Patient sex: M
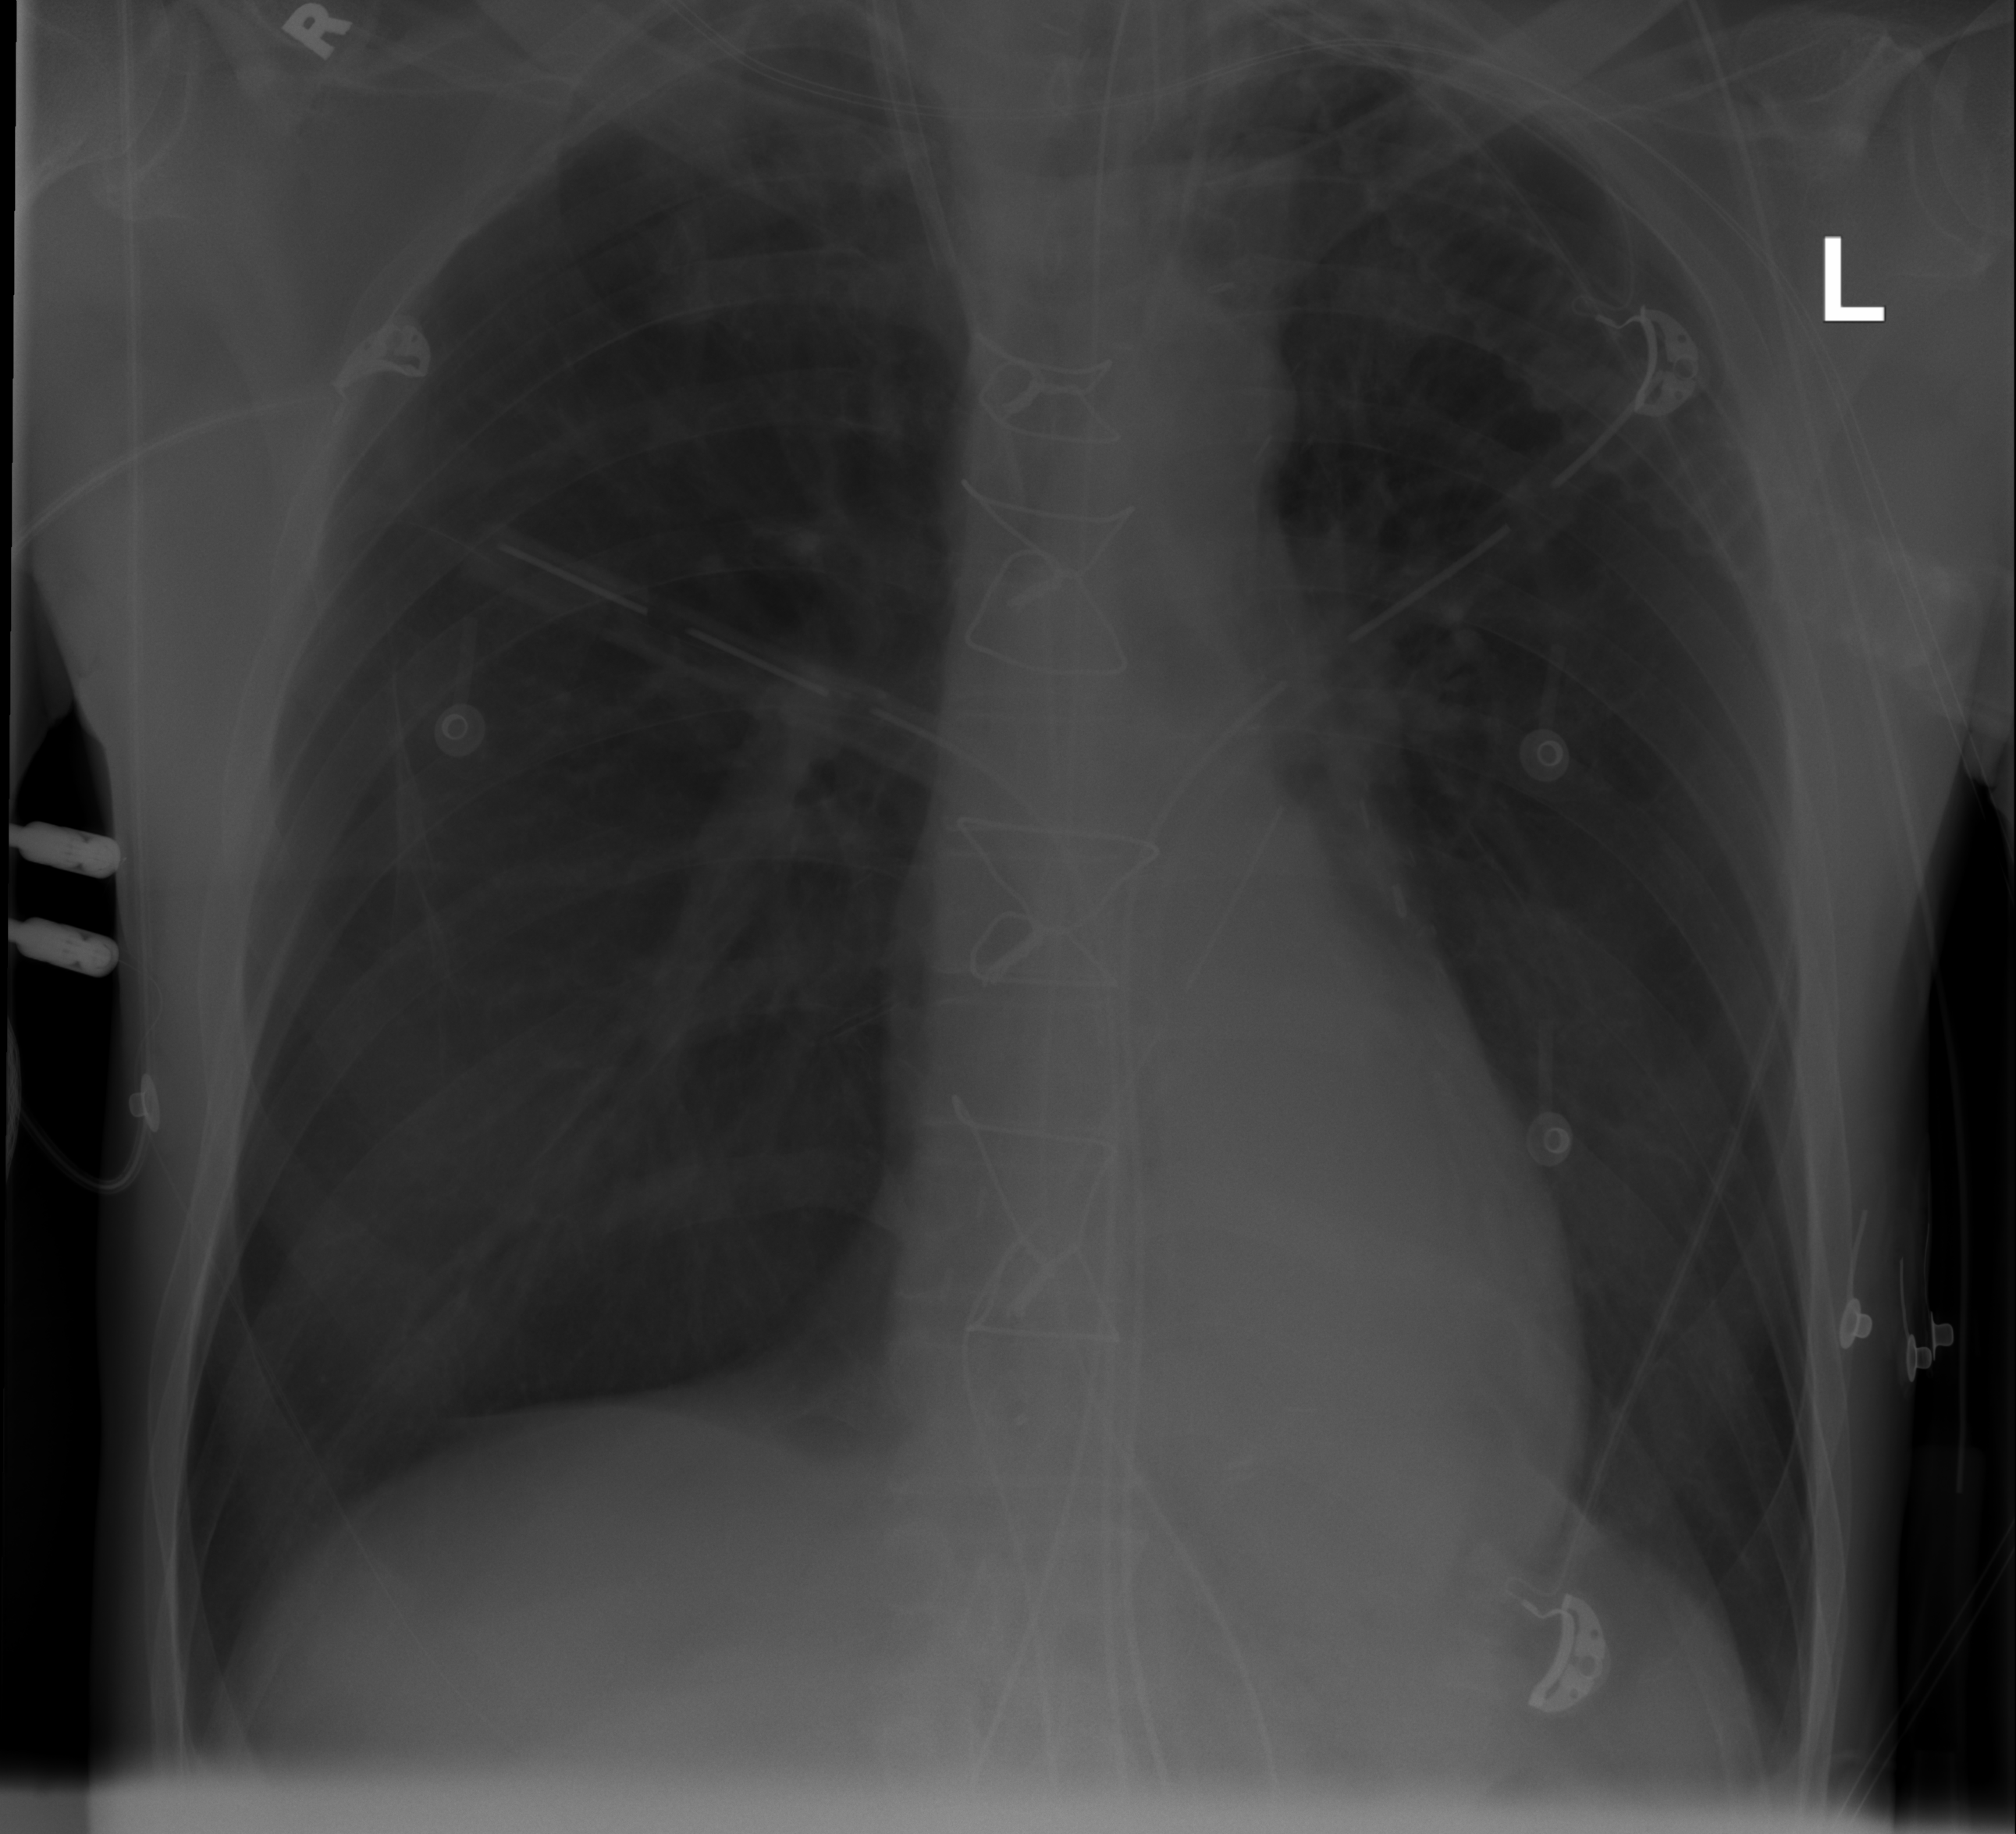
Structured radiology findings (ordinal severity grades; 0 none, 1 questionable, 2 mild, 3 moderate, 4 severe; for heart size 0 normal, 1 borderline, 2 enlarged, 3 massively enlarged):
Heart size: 0
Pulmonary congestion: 0
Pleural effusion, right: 0
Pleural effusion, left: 0
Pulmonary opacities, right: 0
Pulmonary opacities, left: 0
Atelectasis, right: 2
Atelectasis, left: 0